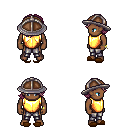
a pixel art fantasy rpg character, male body template, human, dark skin, gold chest armor, metal pants, white blonde swoop hairstyle, chain helm, bracelets, brown slippers, four views (front, back, left, right), 2x2 character sprite sheet, small pixel art, hard edges, no anti-aliasing